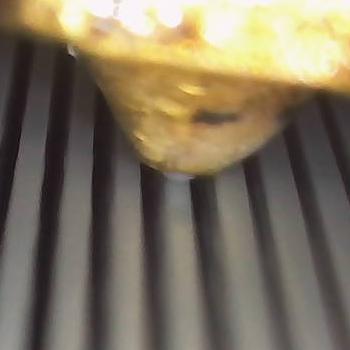
Flow rate: 100%